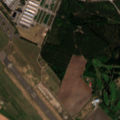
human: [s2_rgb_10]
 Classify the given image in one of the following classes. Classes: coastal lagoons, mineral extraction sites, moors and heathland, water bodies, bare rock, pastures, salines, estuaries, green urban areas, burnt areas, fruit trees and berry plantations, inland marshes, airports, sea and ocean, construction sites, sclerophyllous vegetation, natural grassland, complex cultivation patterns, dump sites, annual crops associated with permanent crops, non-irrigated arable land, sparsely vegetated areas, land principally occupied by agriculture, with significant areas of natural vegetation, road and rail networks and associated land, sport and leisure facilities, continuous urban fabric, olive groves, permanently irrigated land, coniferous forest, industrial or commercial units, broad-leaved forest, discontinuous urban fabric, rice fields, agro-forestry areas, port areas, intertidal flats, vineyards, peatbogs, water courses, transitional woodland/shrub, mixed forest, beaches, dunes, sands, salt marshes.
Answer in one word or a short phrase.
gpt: airports, sport and leisure facilities, land principally occupied by agriculture, with significant areas of natural vegetation, coniferous forest, mixed forest